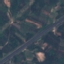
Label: Highway